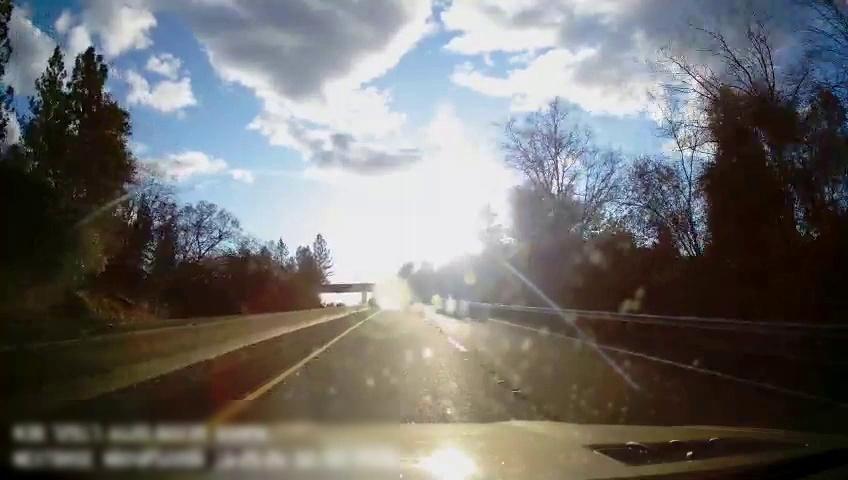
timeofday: Day
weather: Sunny
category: Drivable Space
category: Drivable Space
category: Lanes | Current Lane
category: Lanes | Alternate Lane
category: Lanes | Current Lane